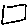
Label: square